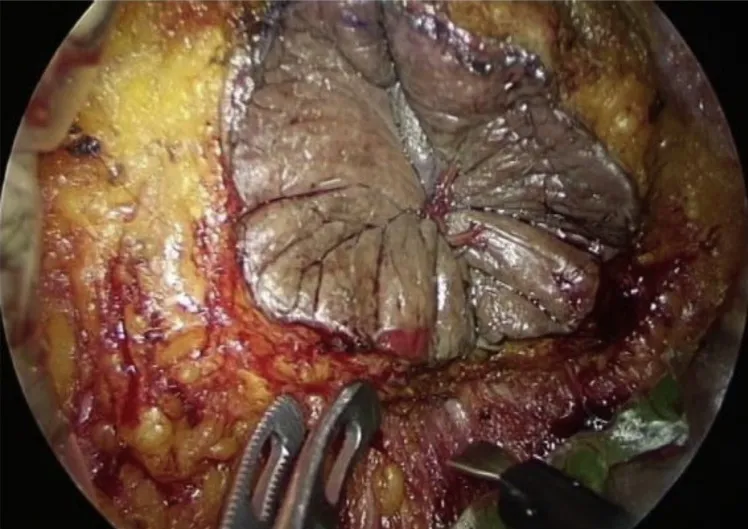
Endoscopy showing transperineal dissection in the caudal-cranial direction.
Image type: medical_photograph (other_medical_photograph)